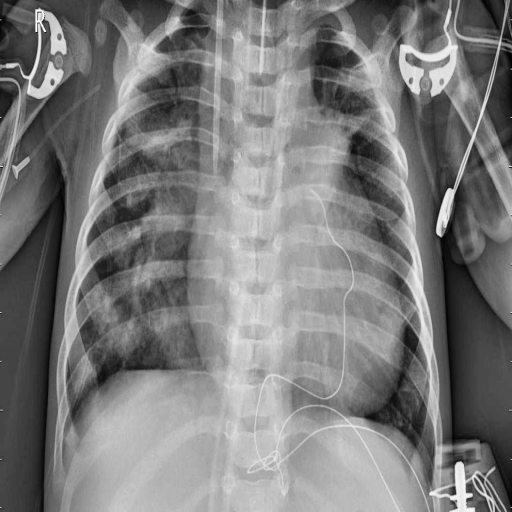
Finding: PNEUMONIA